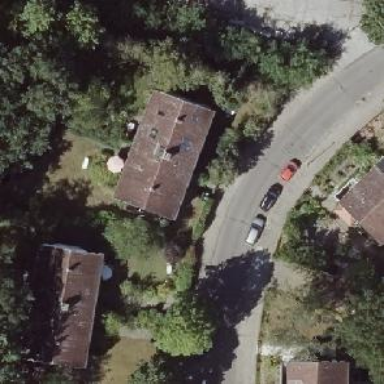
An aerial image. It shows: Residential road with asphalt surface and right lane for parking.